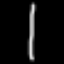
Label: line